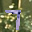
Label: 7